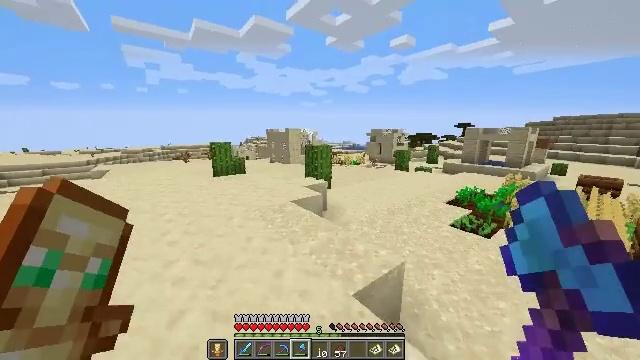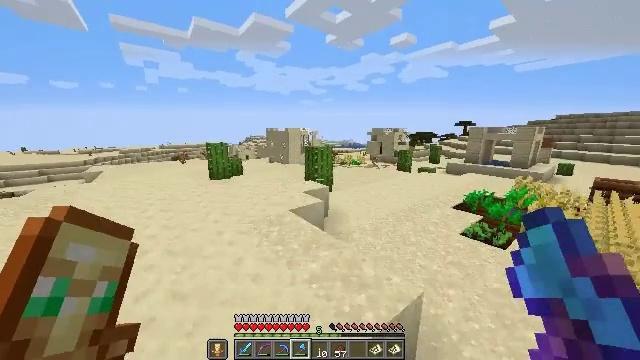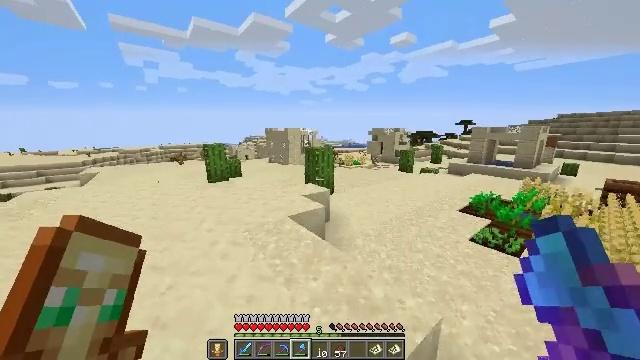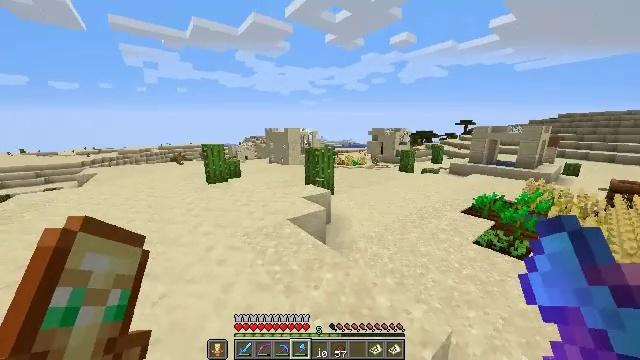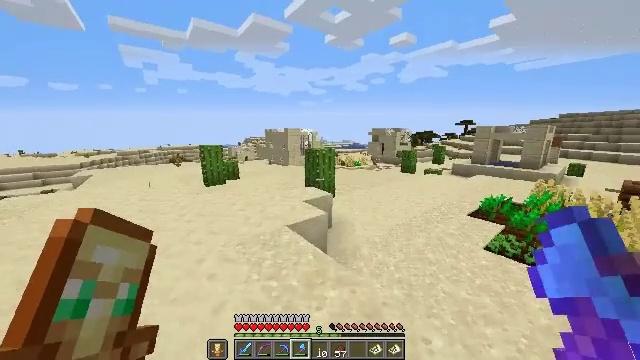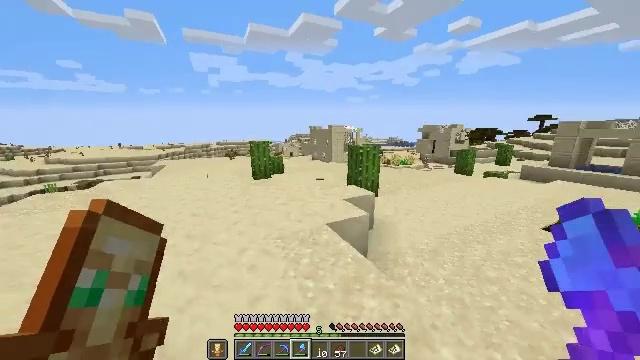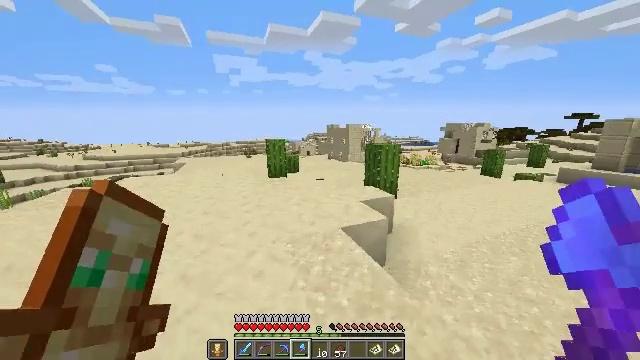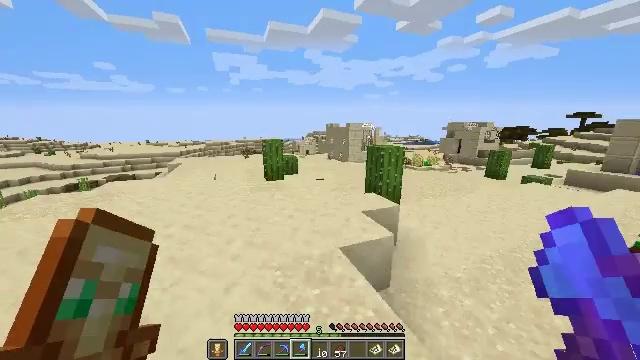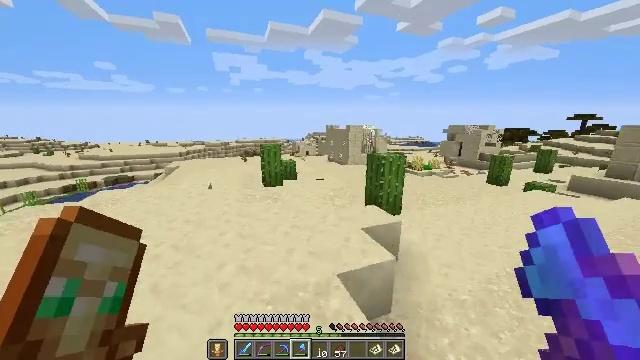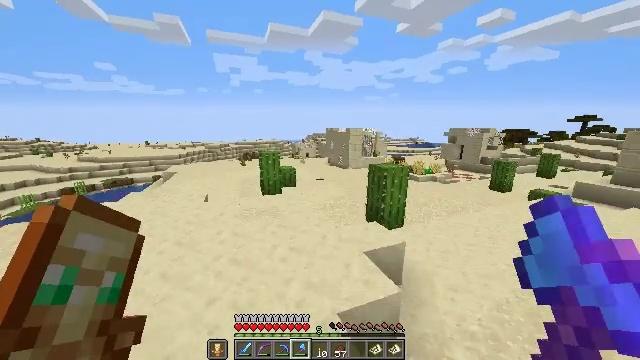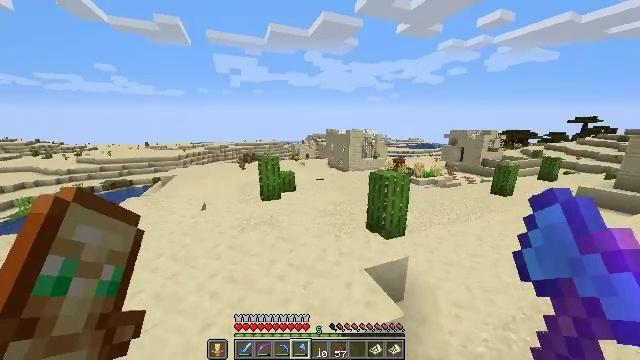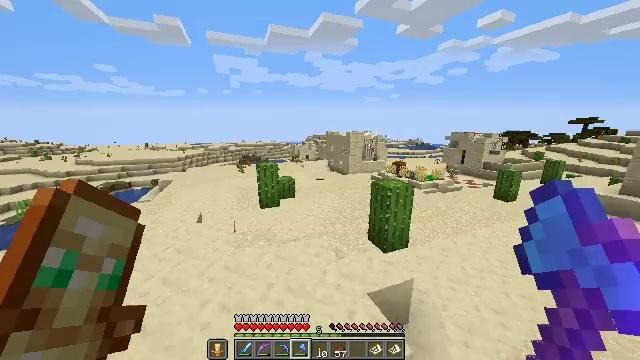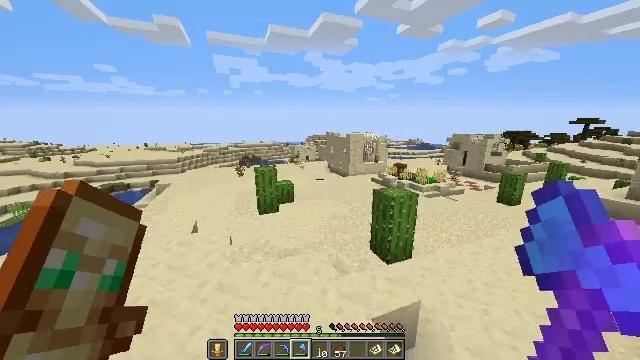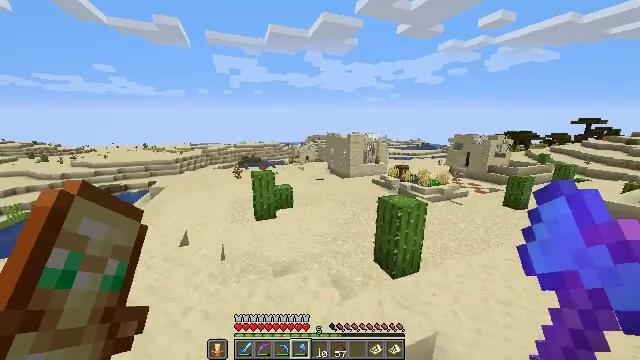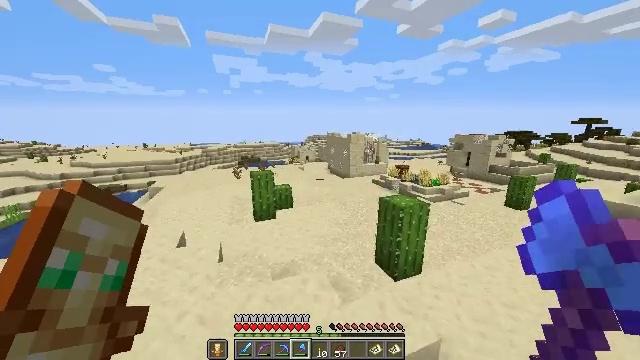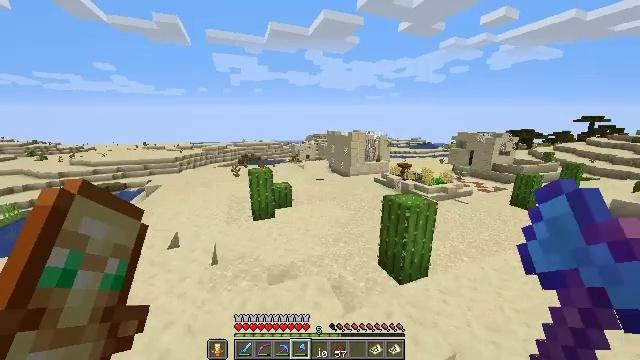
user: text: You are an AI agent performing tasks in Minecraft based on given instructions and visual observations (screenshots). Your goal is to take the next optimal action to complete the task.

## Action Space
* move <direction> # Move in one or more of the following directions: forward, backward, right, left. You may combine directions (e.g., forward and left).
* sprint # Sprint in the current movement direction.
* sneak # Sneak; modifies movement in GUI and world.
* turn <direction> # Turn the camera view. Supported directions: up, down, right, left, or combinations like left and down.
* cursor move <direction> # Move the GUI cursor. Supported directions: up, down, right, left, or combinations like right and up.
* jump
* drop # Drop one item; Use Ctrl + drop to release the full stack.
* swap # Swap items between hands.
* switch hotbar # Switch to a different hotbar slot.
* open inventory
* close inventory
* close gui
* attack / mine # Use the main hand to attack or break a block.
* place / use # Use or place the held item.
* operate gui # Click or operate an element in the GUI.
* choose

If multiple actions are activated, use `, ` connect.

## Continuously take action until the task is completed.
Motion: motion action
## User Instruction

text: Mine cactus from the desert.
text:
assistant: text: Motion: move forward
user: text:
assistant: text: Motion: move forward
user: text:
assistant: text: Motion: move forward
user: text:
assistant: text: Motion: move forward
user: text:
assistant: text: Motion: move forward, turn left
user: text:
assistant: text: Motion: move forward, turn left
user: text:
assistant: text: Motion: move forward
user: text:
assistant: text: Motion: move forward, jump
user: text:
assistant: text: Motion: move forward, jump
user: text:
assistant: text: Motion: move forward, jump
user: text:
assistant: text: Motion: move forward
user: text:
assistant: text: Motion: move forward
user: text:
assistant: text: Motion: move forward
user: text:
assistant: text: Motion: move forward
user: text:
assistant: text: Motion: move forward
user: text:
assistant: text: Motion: move forward
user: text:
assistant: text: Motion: move forward, turn left
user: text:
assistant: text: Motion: move forward, turn left
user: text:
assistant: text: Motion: move forward
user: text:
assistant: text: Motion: move forward
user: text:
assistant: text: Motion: move forward, jump
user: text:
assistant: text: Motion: move forward, jump
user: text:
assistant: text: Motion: move forward, jump
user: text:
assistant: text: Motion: move forward, jump
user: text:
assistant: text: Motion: move forward
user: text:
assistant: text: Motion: move forward
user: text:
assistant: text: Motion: move forward
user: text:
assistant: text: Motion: move forward
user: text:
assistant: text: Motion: move forward
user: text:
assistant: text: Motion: move forward